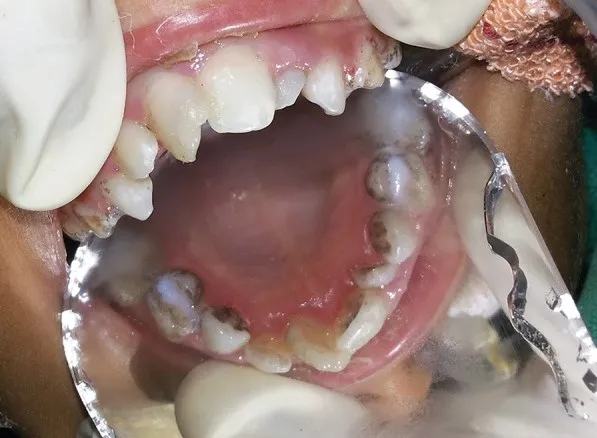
Composite restoration of maxillary central incisors.
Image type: medical_photograph (oral_photograph)